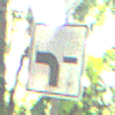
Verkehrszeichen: VerlaufVorfahrtsstrasse6
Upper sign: Vorfahrtsstrasse
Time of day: Midday
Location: Outdoor (Nature)
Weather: Clear
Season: NotSpecified
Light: Natural